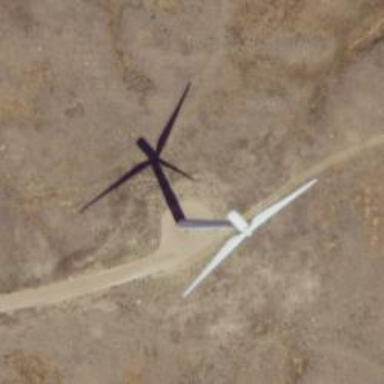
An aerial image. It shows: Wind generator with horizontal axis. The generator is wind turbine.